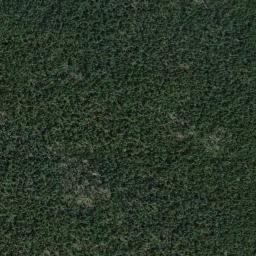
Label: forest